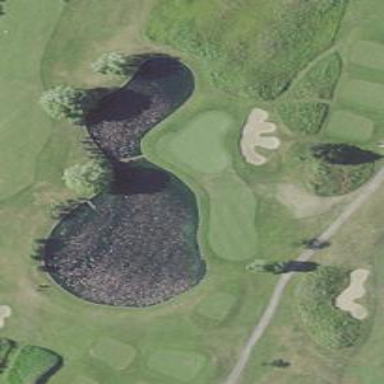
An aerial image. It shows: View of golf hole.